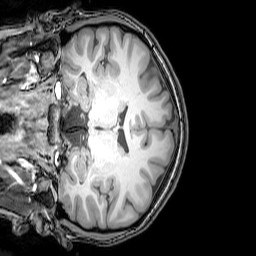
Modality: T1w
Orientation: coronal
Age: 24
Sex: female
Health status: healthy
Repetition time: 0.081 s
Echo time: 0.037 s